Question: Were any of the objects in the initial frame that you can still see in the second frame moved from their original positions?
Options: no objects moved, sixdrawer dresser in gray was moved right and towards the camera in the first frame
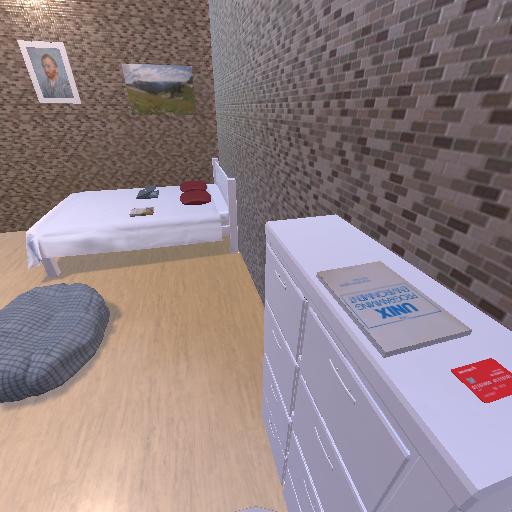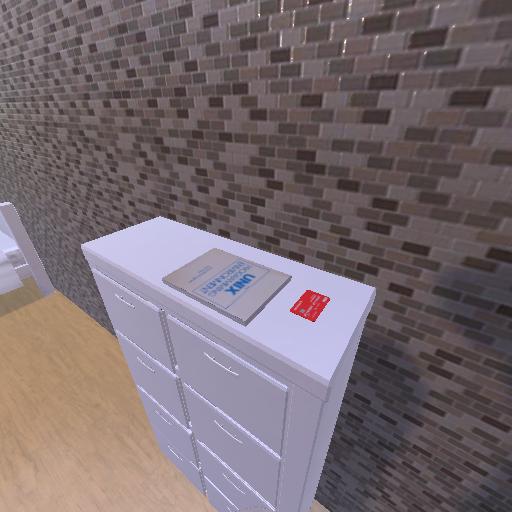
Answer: no objects moved